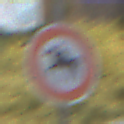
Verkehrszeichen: VerbotReiter
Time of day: MorningAfternoon
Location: Outdoor (Urban)
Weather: Overcast
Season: NotSpecified
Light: Natural